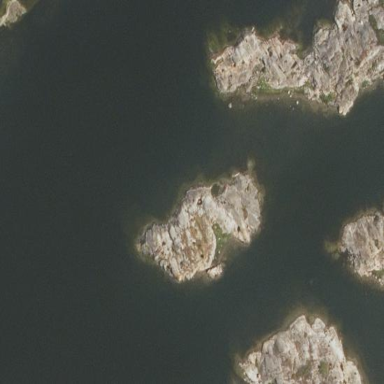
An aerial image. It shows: Military islet with bare rock coastline.